Question: What is this graph called that was generated by <URL>?

Is there a name for it?
I failed to describe it when looking for keywords in the documentation and spent quite a bit of time scouring the web.
Once identifying it, what is one example in the D3 documentation that includes a graph similar to this? I can't appear to find any that would resemble this.
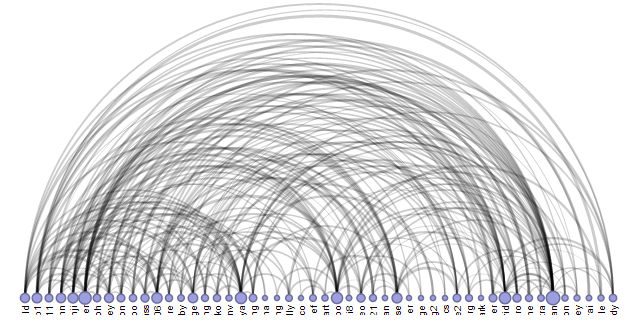
Answer: That is most likely built via the <URL>.